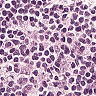
Metastatic tissue present: no